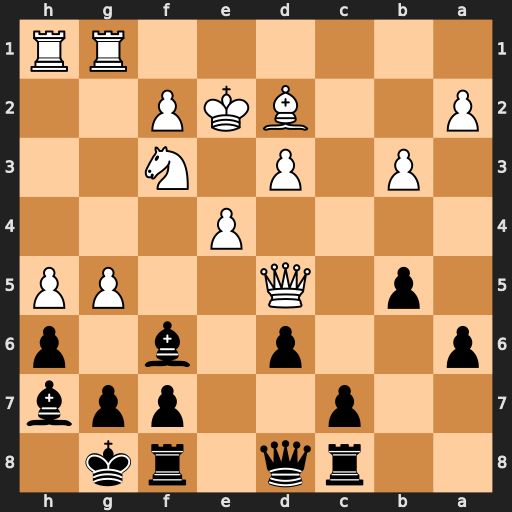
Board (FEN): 2rq1rk1/2p2ppb/p2p1b1p/1p1Q2PP/4P3/1P1P1N2/P2BKP2/6RR
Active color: b
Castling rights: -
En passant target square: -
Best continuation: c6 gxf6 cxd5